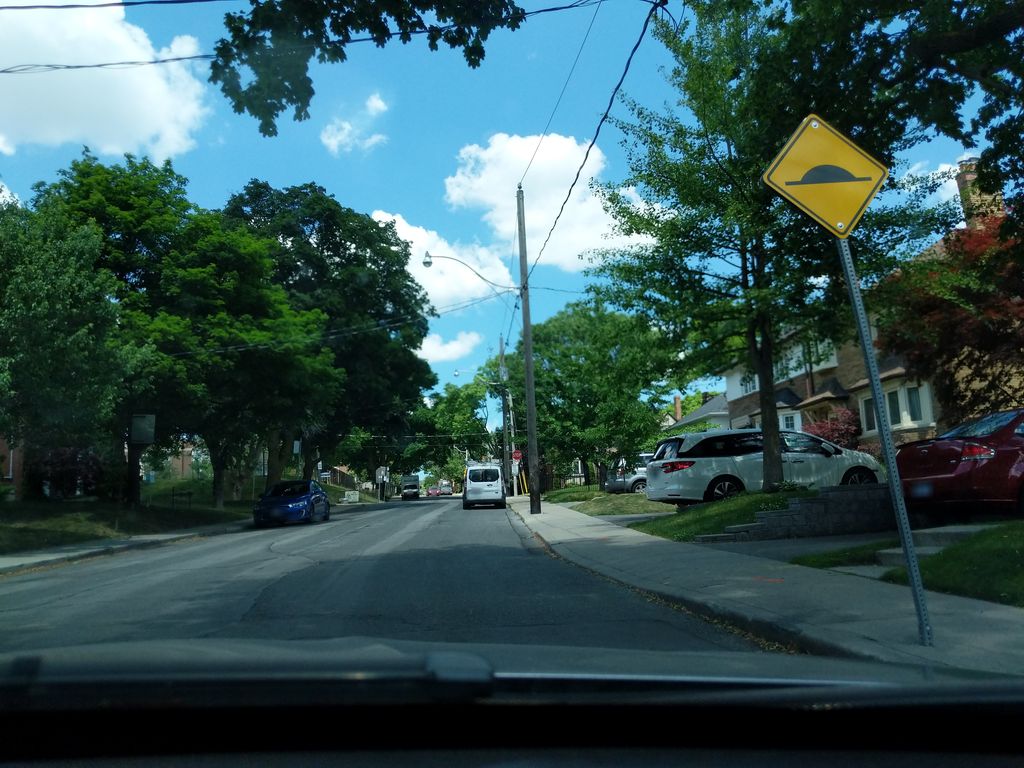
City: toronto